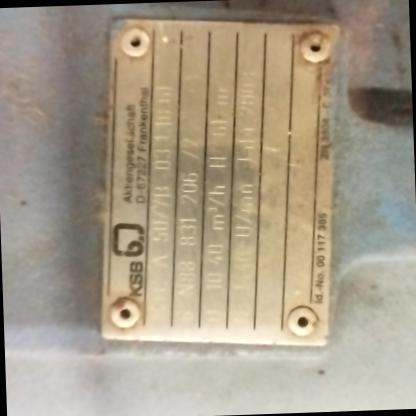
Klasa: tabliczka-znamionowa